Interaction volume radius: 10 \u00c5
Interaction volume height: 30 \u00c5
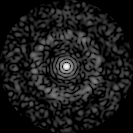
Disorder parameter: 0.8333